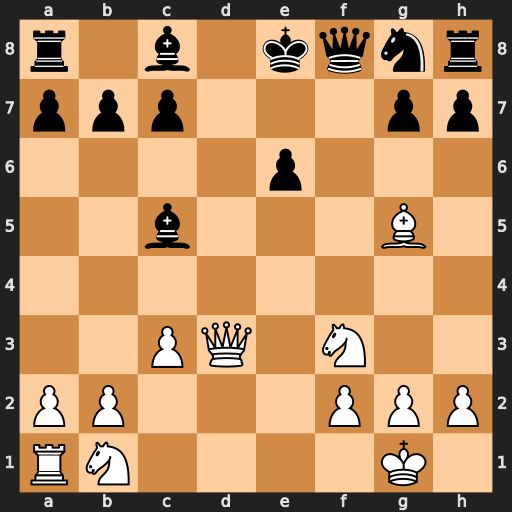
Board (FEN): r1b1kqnr/ppp3pp/4p3/2b3B1/8/2PQ1N2/PP3PPP/RN4K1
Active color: w
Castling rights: kq
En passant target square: -
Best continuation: Qd8+ Kf7 Ne5#